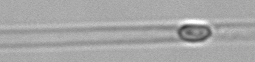
Label: Dactyliosolen_blavyanus